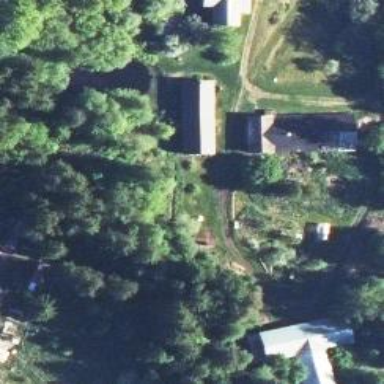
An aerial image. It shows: Farm.